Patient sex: M
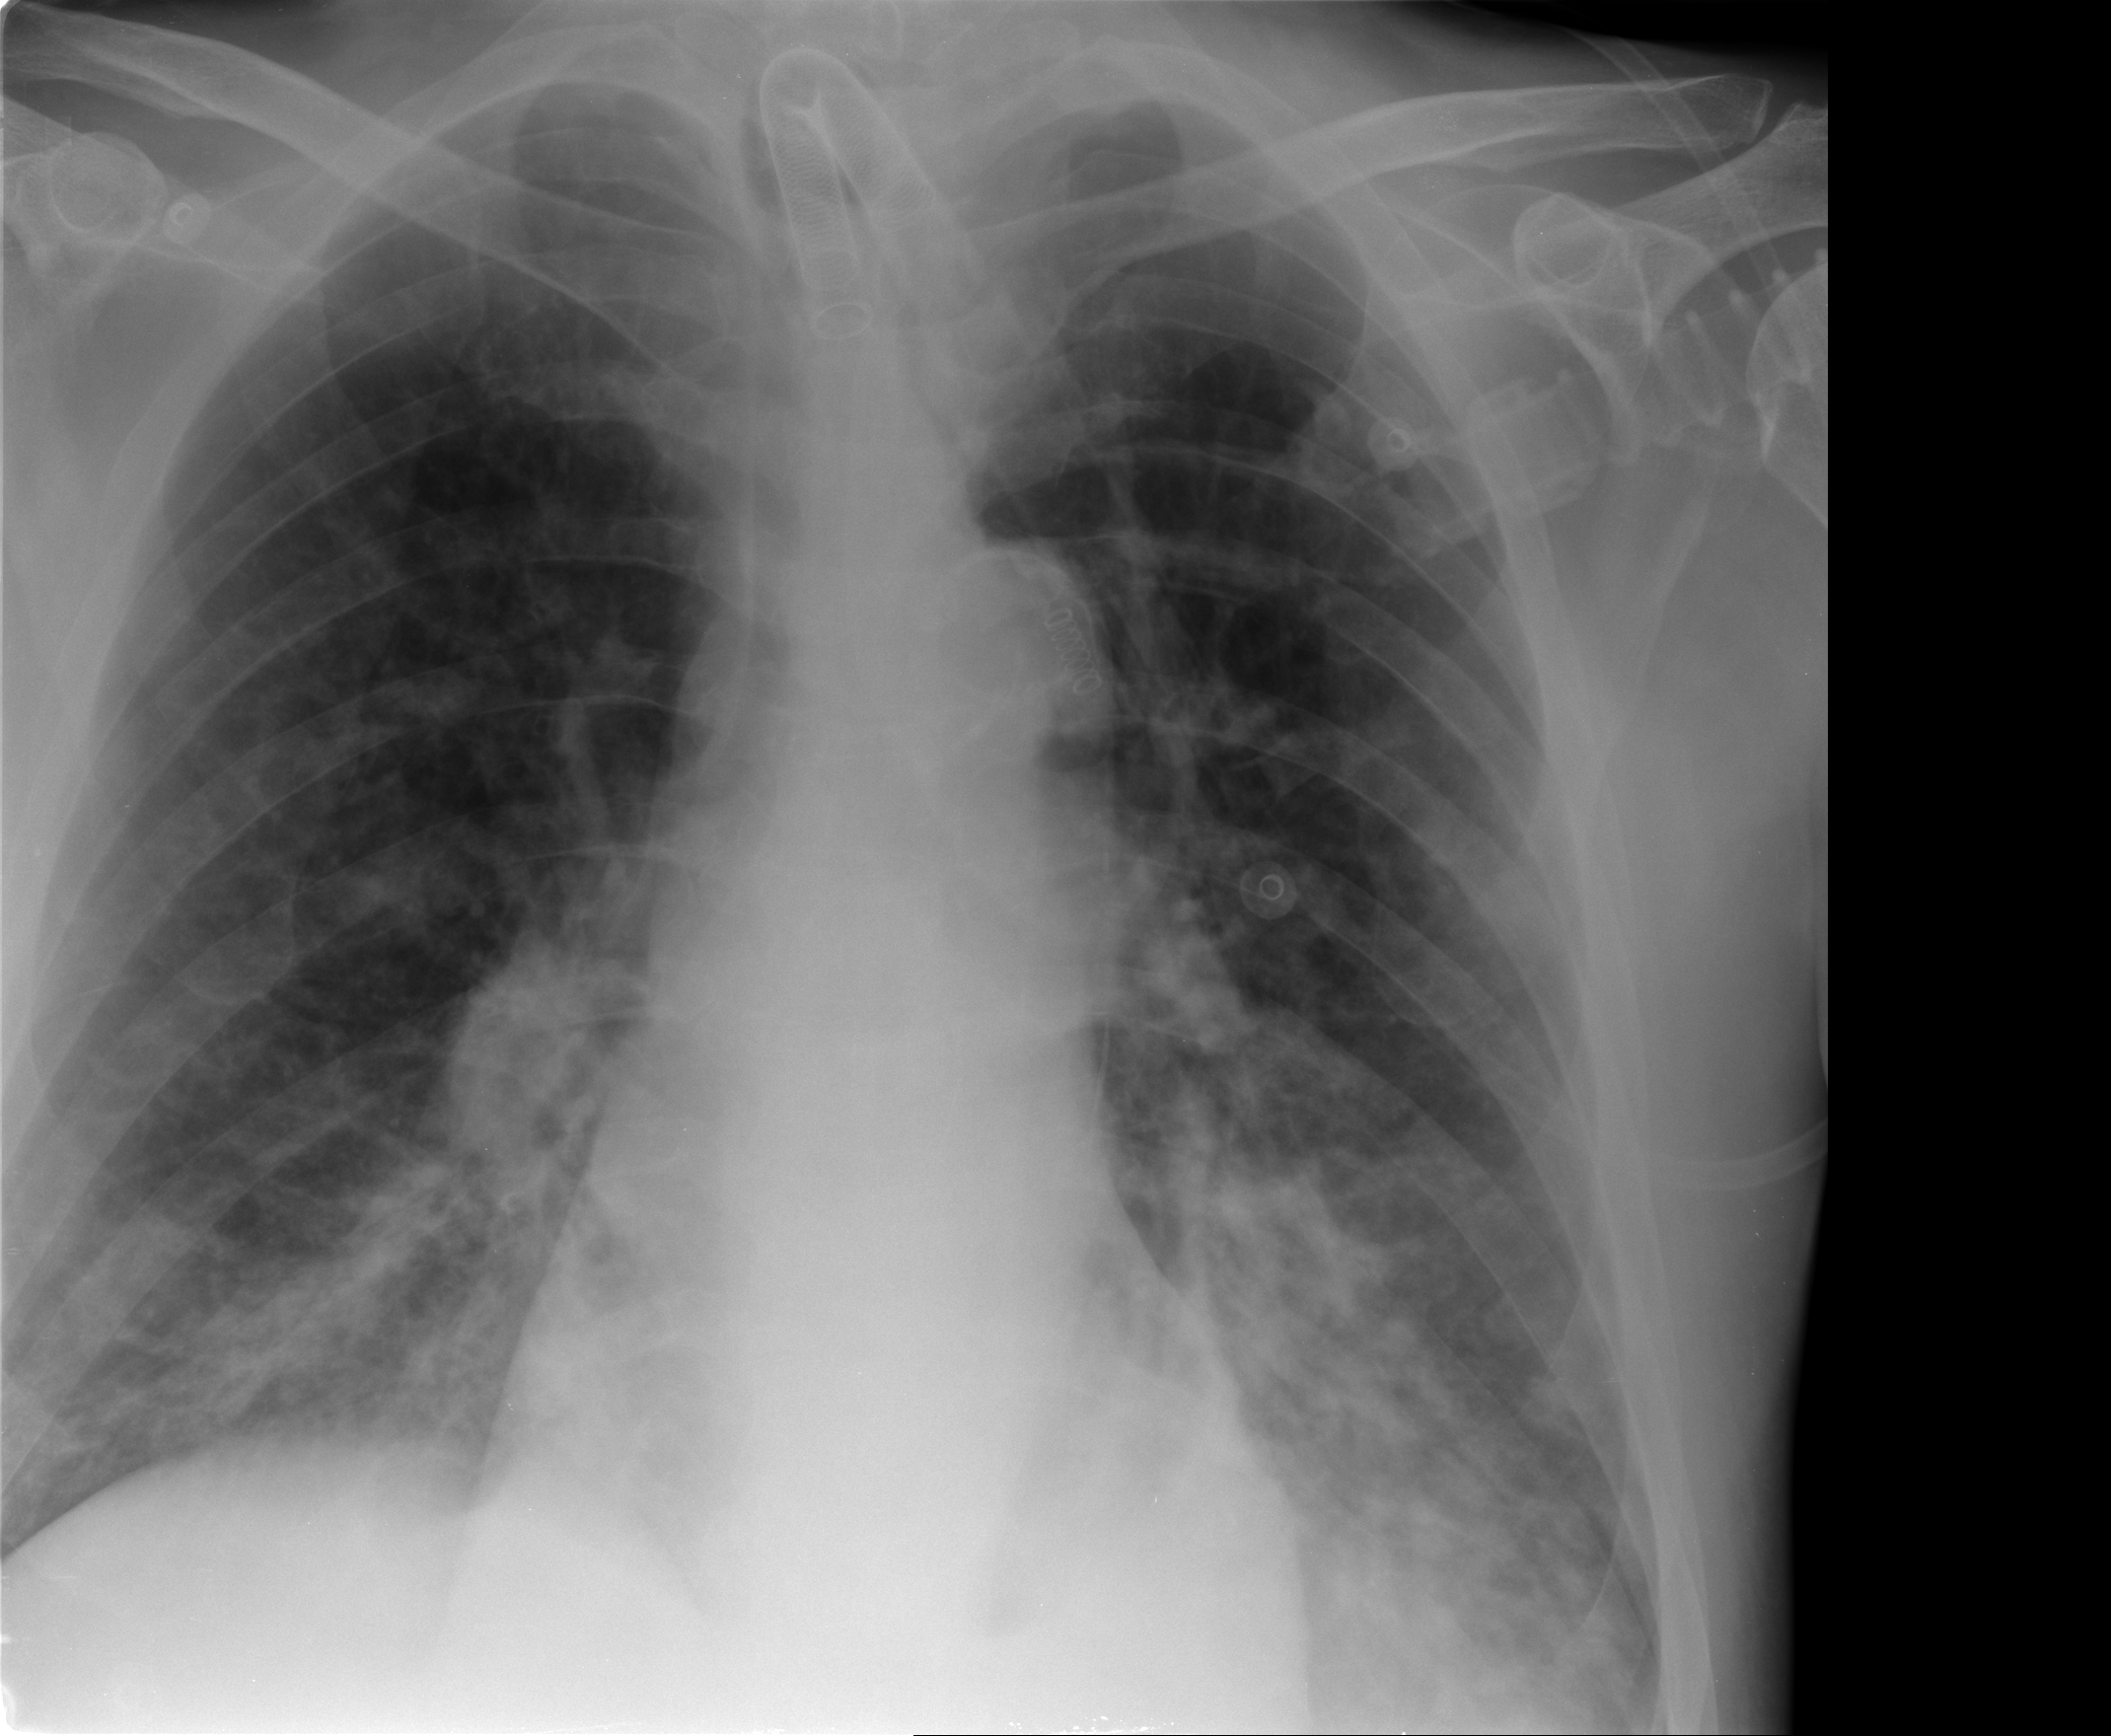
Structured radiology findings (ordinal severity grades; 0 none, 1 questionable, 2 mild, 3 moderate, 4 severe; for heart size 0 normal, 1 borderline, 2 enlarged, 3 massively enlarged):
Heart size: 0
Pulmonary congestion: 1
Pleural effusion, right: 0
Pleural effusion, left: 2
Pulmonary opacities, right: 2
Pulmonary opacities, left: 2
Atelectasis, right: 2
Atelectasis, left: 2